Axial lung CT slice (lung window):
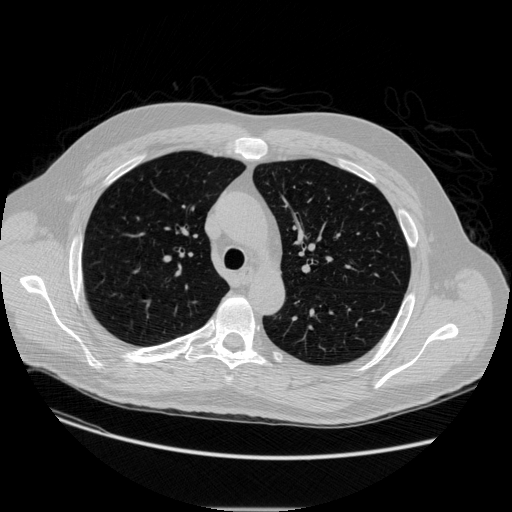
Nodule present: no